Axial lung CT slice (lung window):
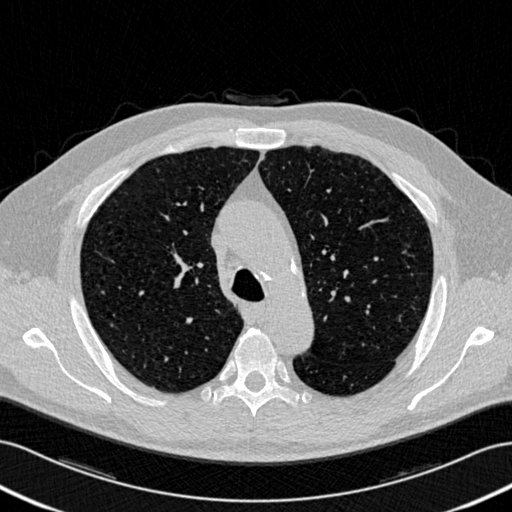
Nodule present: yes
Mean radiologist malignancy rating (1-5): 1.5